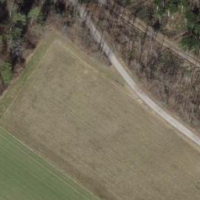
EUNIS habitat code: 52
Species observed at this site:
Prunella vulgaris